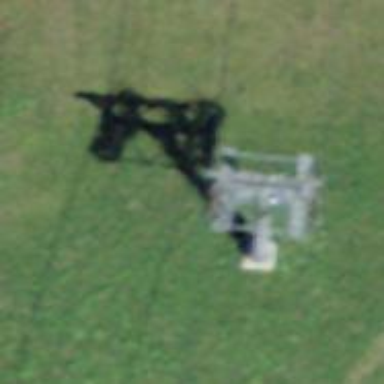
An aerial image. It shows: Pylon used for aerialway.